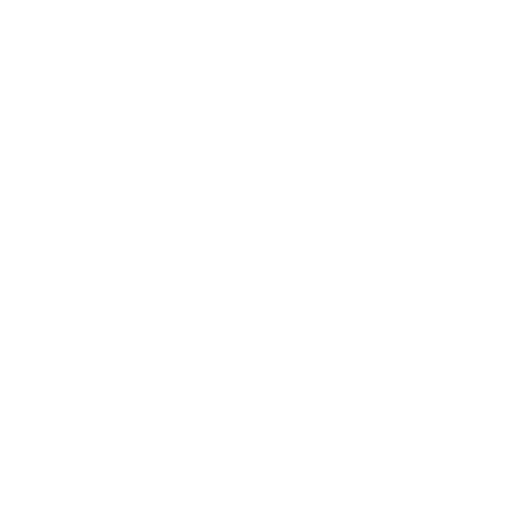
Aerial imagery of bar in Alaska named Stalemate Bank containing only unknown